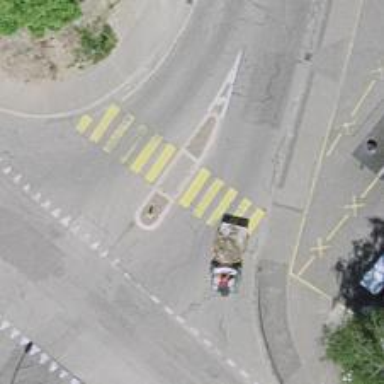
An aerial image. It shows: Zebra crossing on the road.